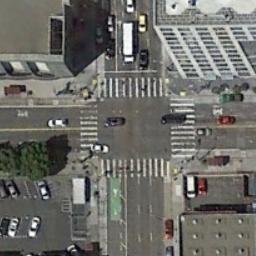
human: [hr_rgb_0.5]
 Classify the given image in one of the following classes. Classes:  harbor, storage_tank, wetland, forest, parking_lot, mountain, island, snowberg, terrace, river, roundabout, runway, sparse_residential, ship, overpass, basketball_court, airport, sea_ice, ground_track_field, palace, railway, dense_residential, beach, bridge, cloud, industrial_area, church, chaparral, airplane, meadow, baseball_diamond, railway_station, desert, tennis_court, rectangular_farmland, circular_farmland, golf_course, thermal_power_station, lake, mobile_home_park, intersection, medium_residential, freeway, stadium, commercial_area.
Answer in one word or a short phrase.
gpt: intersection